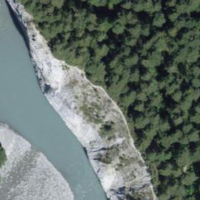
EUNIS habitat code: 43
Species observed at this site:
Convallaria majalis